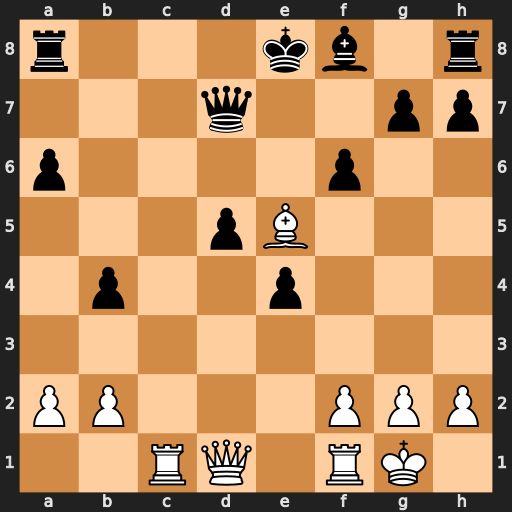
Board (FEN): r3kb1r/3q2pp/p4p2/3pB3/1p2p3/8/PP3PPP/2RQ1RK1
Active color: w
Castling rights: kq
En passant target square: -
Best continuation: Rc7 Qe6 Qa4+